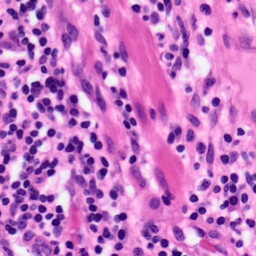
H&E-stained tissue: Pancreatic